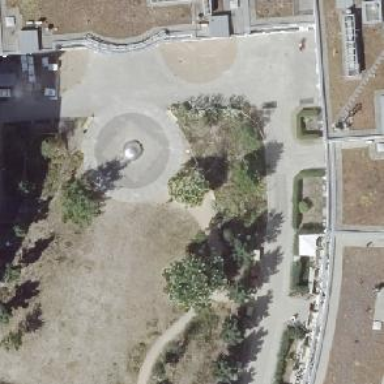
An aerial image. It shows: Beautiful fountain.